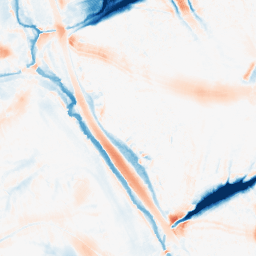
Category: morphological
Decomposition family: tophat_combined
Decomposition parameters: size: 20
Upsampling method: quadratic
Upsampling parameters: scale: 2
Upsampling scale: 2